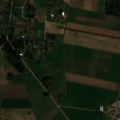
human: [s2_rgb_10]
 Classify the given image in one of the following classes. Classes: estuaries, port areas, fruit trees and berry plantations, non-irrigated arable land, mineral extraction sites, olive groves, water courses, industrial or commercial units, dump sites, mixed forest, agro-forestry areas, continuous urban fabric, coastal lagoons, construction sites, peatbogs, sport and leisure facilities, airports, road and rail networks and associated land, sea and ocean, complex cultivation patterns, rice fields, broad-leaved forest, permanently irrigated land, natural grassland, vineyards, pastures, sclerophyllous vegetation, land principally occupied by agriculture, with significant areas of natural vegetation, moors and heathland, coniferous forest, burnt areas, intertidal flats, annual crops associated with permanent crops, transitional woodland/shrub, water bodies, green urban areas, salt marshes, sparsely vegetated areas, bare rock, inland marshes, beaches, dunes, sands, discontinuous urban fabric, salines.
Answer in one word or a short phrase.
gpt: discontinuous urban fabric, non-irrigated arable land, complex cultivation patterns